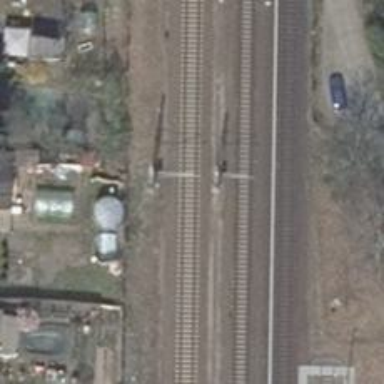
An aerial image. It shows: Railway milestone with catenary mast.